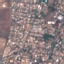
Land use / land cover: Residential